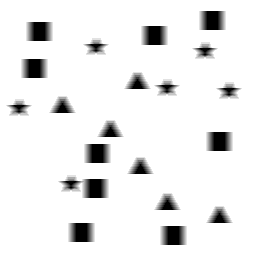
Squares: 9
Triangles: 6
Stars: 6
Total shapes: 21